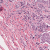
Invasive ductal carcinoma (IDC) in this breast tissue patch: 1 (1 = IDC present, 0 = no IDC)